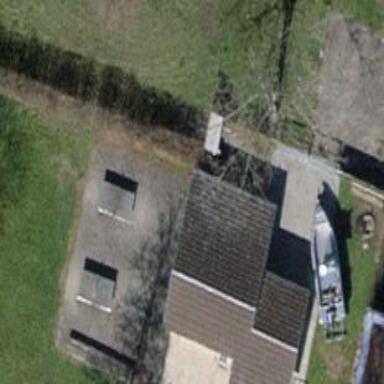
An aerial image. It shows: Shed.